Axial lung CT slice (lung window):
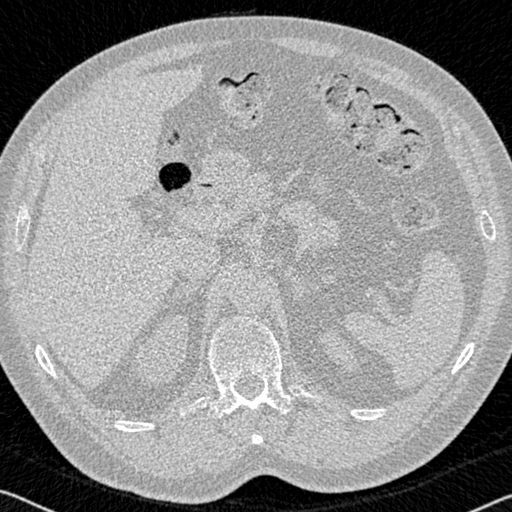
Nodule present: no